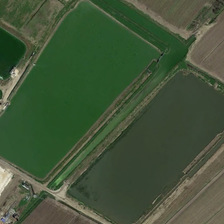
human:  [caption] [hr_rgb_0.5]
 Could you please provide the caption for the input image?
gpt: several farmlands are near several ponds .

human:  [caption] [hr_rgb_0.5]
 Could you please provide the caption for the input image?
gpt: several farmlands are near several ponds .

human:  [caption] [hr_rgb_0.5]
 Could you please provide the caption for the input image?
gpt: several farmlands are near several ponds .

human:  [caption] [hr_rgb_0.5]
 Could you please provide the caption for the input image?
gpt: several farmlands are near several ponds .

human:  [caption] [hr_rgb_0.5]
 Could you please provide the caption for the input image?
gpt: several farmlands are near several ponds .